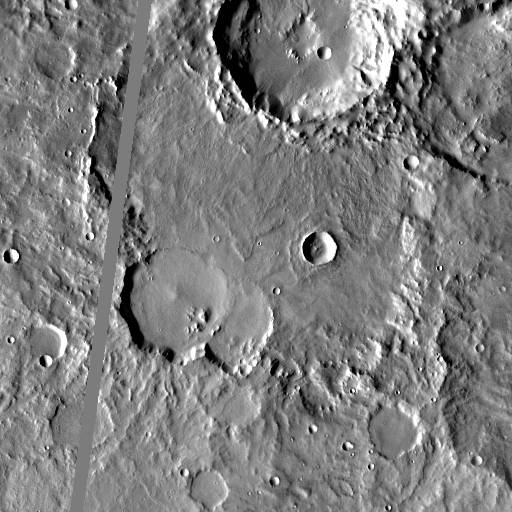
Crater classes present: Background, Other, Layered, Buried, Secondary